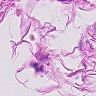
Metastatic tissue present: no